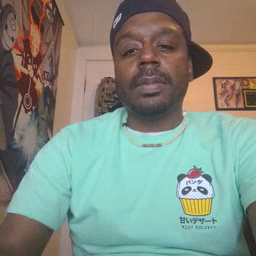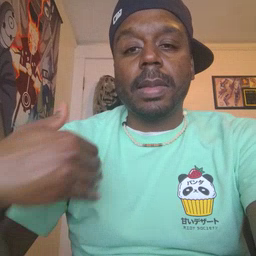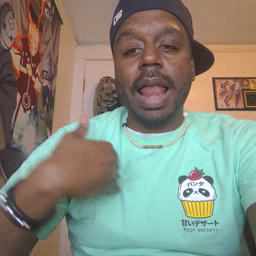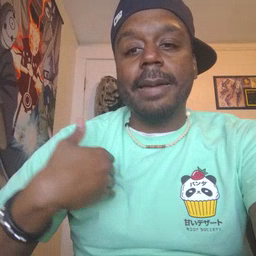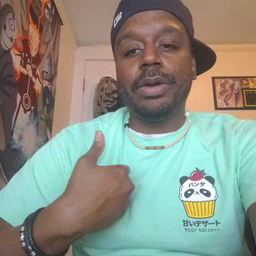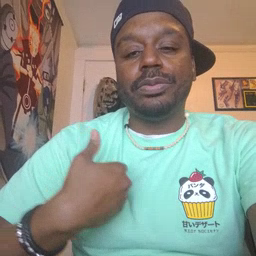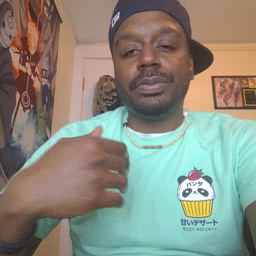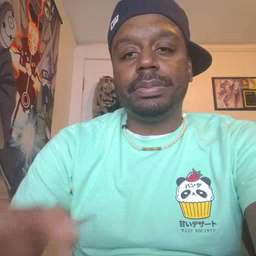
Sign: animal